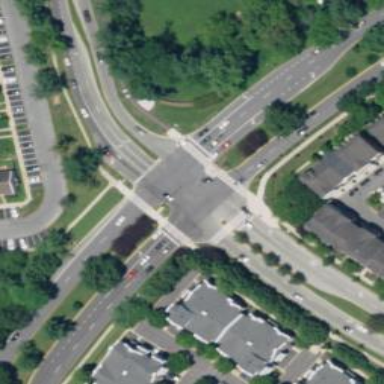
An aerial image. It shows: Crossing on the road.